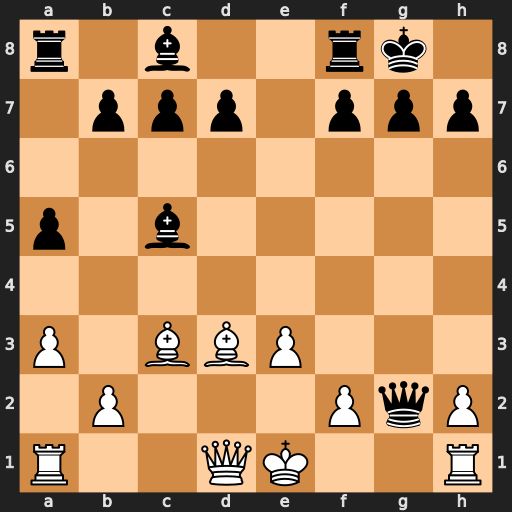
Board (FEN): r1b2rk1/1ppp1ppp/8/p1b5/8/P1BBP3/1P3PqP/R2QK2R
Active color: w
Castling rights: KQ
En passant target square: -
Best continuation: Qh5 g6 Qh6 f6 O-O-O